Field crop: maize
Growth stage: 2
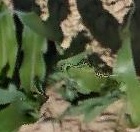
Species: maize